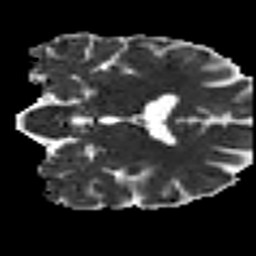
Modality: MD
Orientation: coronal
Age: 22
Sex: female
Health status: ill
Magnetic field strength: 3 T
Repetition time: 8.4 s
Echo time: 0.0926 s